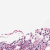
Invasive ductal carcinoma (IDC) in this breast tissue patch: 0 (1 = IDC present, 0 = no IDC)